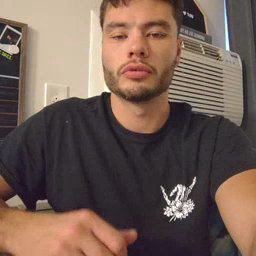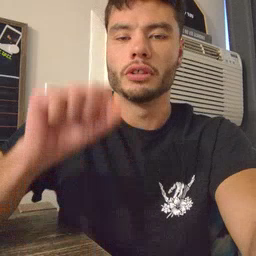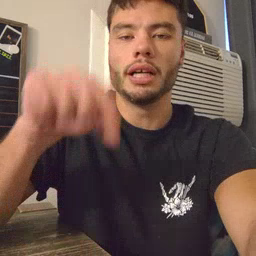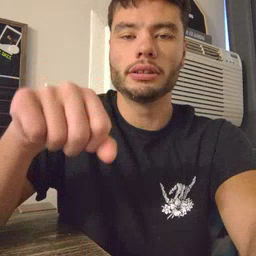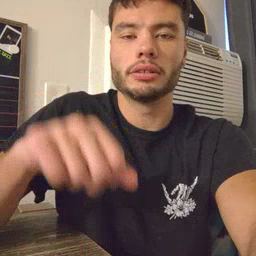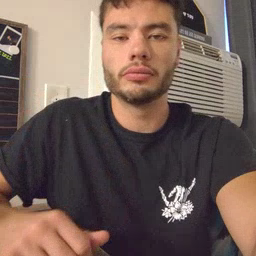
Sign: yes